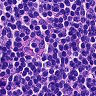
Metastatic tissue present: no